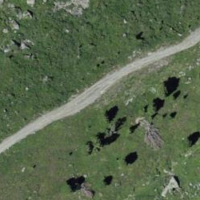
EUNIS habitat code: 26
Species observed at this site:
Arnica montana
Caltha palustris